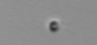
Label: nanoplankton_mix